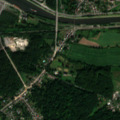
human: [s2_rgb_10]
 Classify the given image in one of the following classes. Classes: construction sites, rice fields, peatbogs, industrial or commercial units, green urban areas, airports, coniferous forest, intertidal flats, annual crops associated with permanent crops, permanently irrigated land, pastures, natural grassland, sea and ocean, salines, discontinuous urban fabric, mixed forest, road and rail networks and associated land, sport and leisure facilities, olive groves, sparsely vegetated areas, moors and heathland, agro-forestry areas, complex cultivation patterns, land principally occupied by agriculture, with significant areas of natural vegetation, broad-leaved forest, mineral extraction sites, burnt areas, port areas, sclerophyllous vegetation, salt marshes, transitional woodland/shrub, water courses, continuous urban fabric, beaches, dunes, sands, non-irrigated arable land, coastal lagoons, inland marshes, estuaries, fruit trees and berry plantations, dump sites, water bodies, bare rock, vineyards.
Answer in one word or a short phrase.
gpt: discontinuous urban fabric, industrial or commercial units, dump sites, complex cultivation patterns, broad-leaved forest, water courses